Interaction volume radius: 5 \u00c5
Interaction volume height: 10 \u00c5
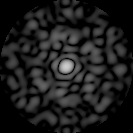
Disorder parameter: 0.809